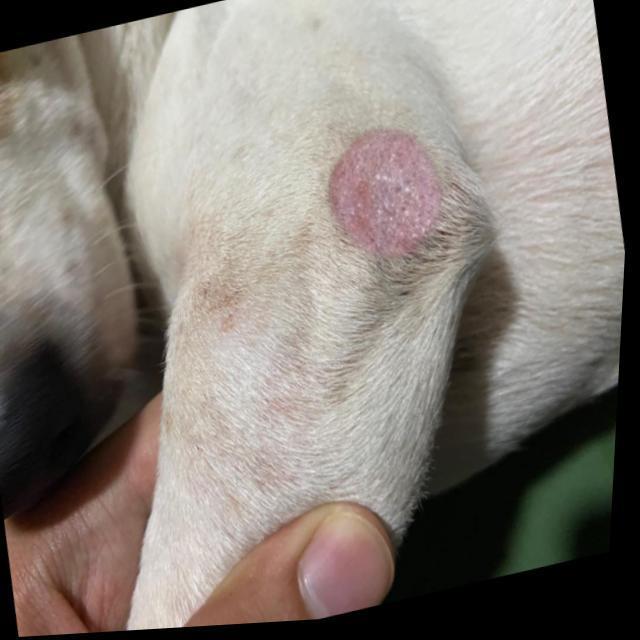
Canine ringworm (Dermatophytosis) — fungal infection caused by Microsporum or Trichophyton. Presents with circular alopecia, scaling, crusting, and broken hairs.